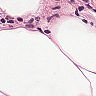
Metastatic tissue present: yes